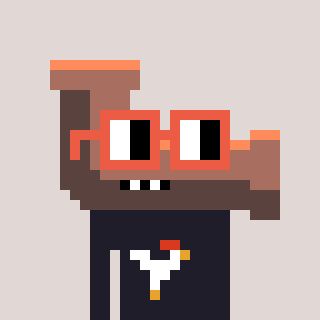
a pixel art character with square orange glasses, a pipe-shaped head and a grayscale-colored body on a warm background